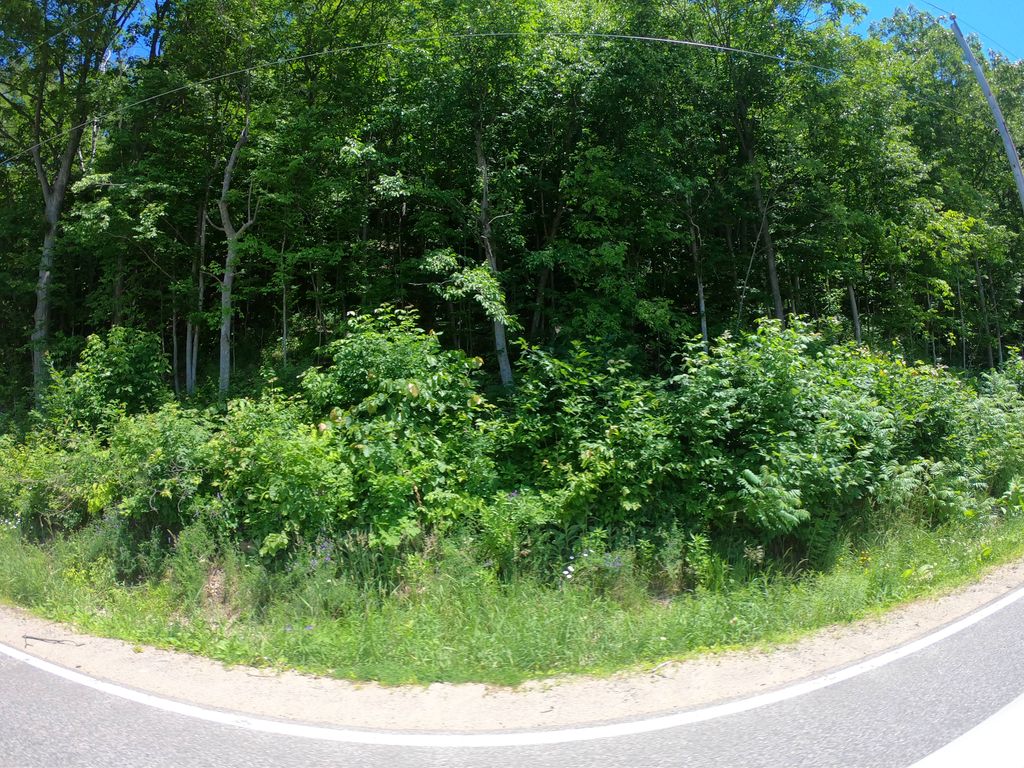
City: ottawa-gatineau